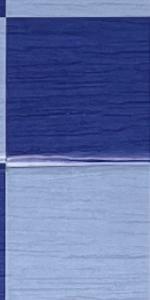
Label: Empty